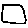
Label: square